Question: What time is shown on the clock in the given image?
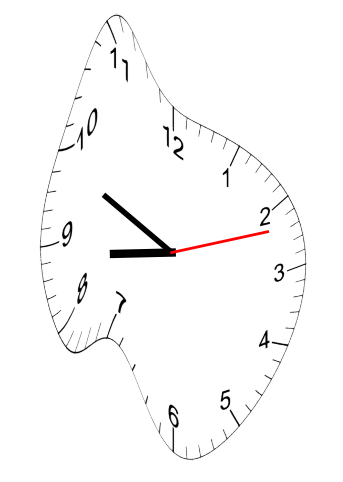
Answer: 08:49:12